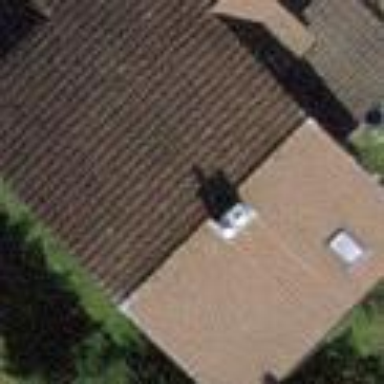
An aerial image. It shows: Building with tiled roof.